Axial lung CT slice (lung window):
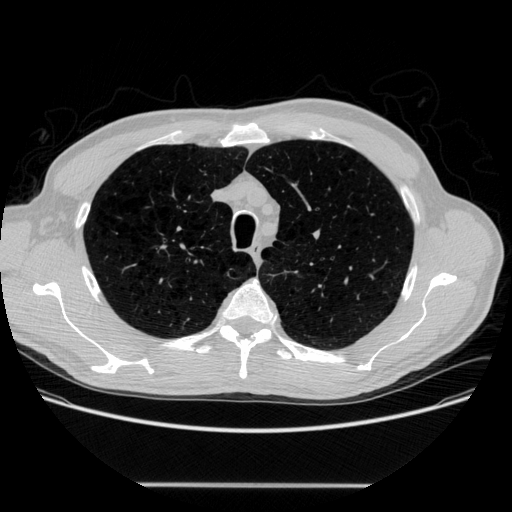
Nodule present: no